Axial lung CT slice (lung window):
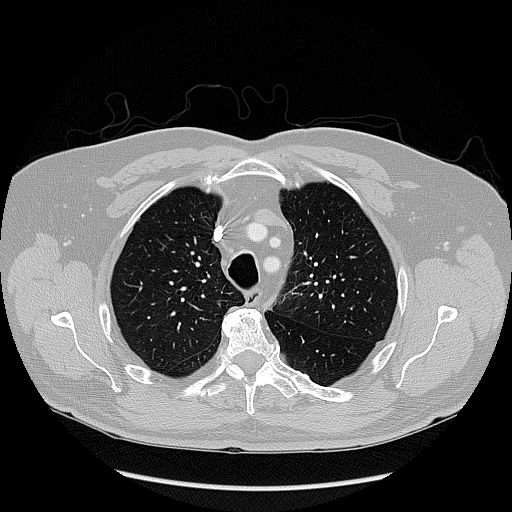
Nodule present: no